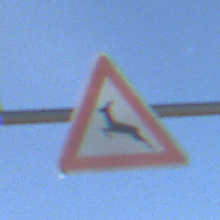
Verkehrszeichen: WildwechselRechts
Umgebung: Outdoor, Nature
Tageszeit: Night
Wetter: PartlyCloudy
Licht: Natural
Jahreszeit: NotSpecified
Kontrast: HighContrast